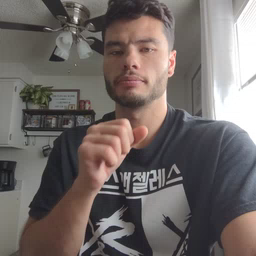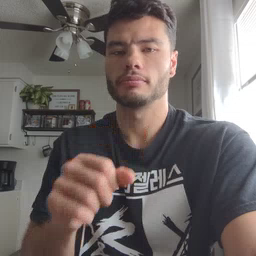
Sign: no